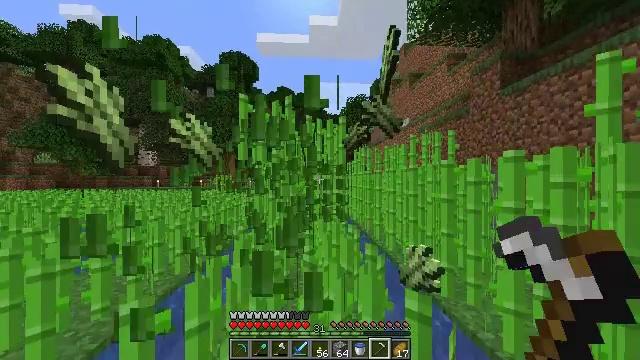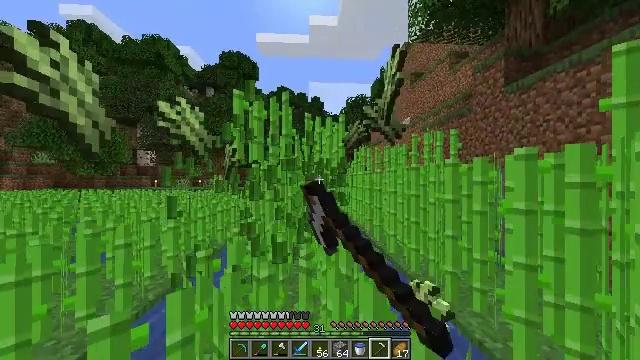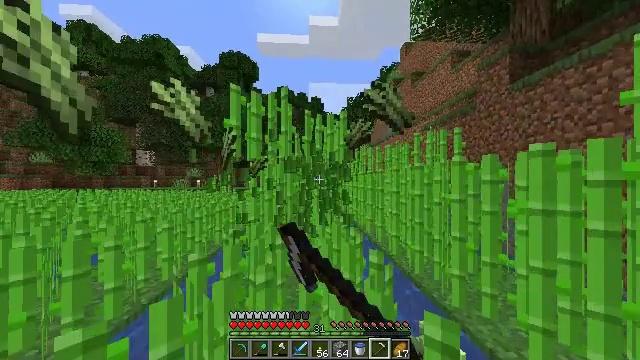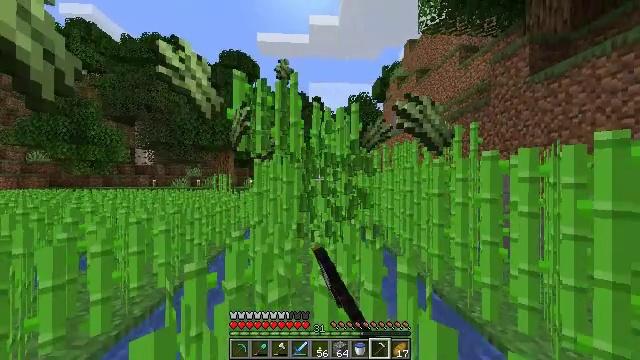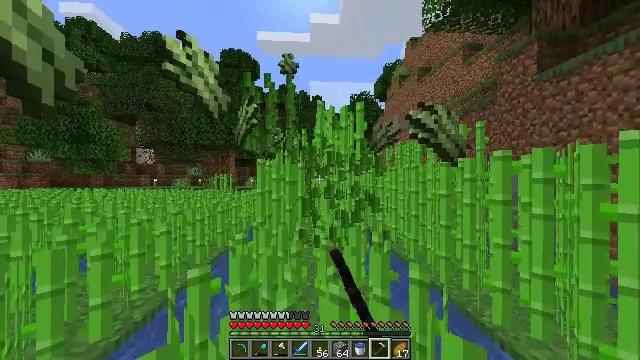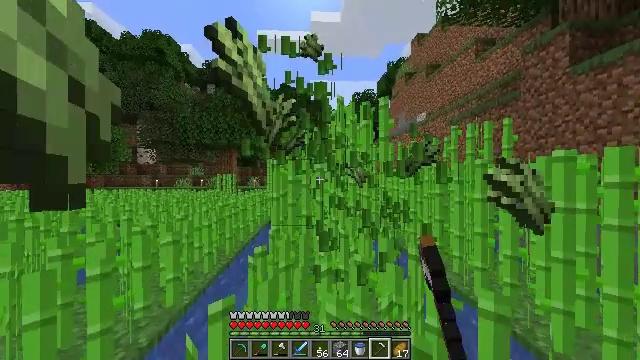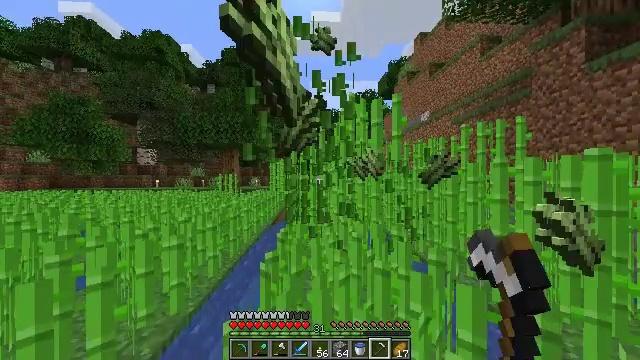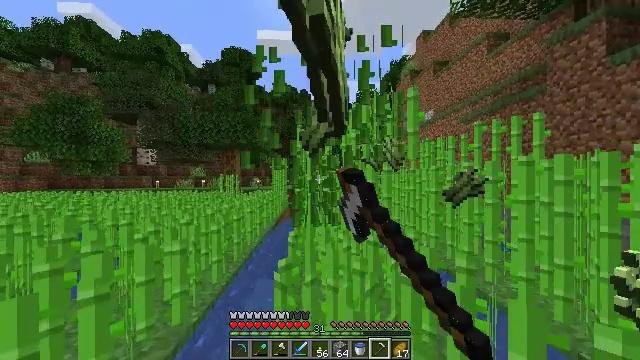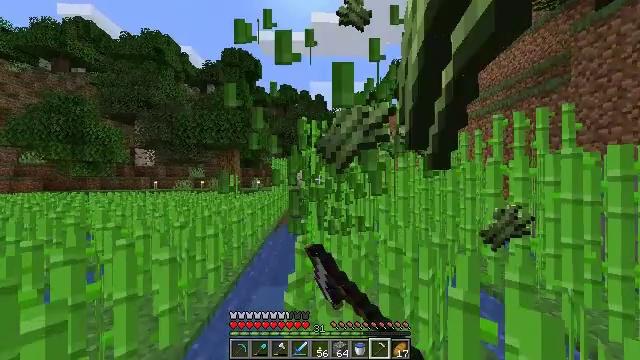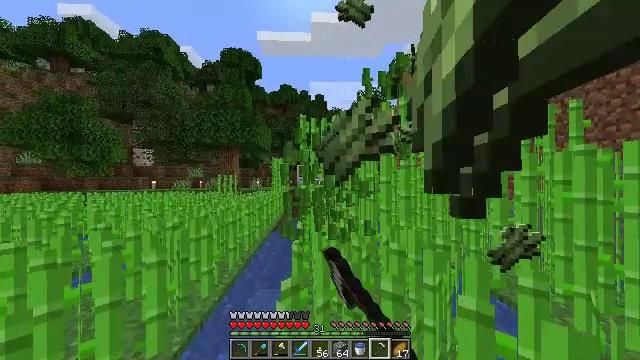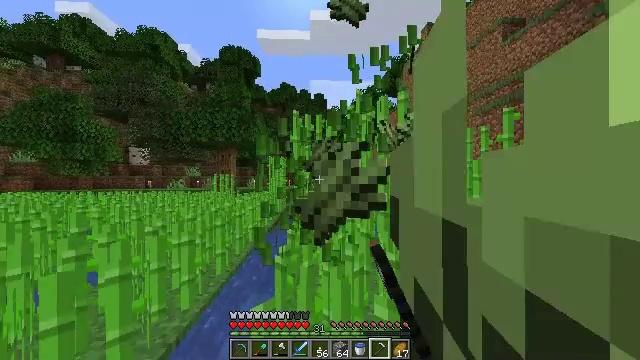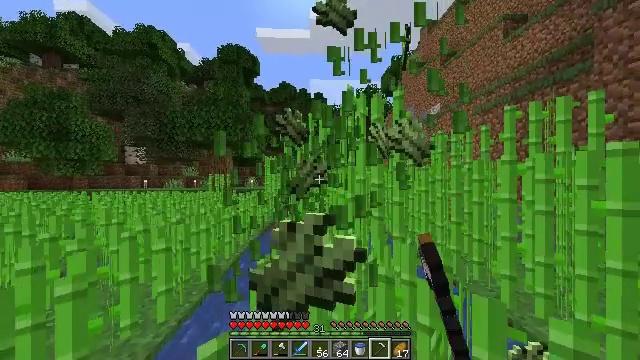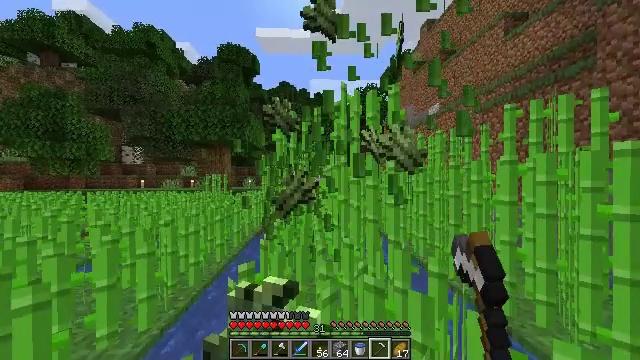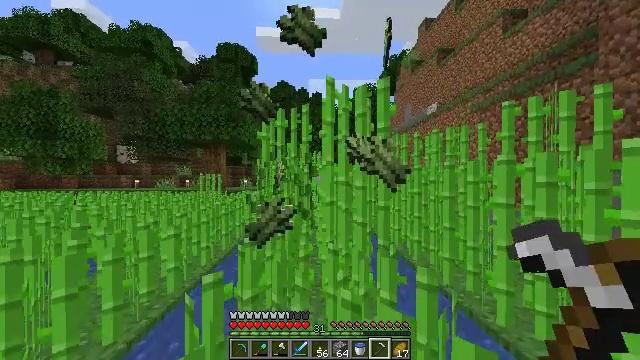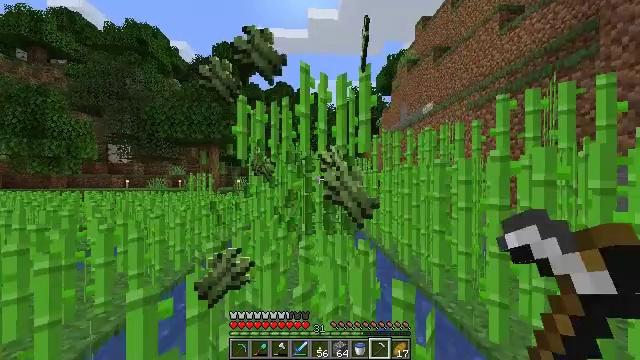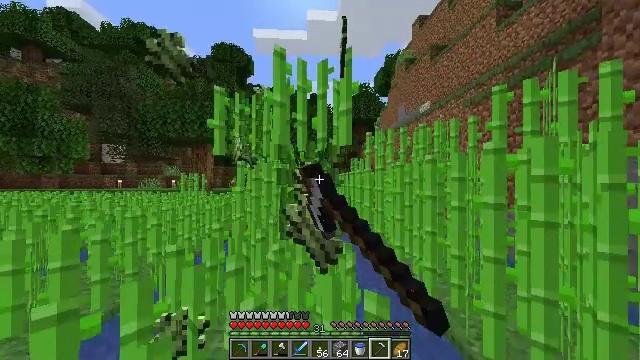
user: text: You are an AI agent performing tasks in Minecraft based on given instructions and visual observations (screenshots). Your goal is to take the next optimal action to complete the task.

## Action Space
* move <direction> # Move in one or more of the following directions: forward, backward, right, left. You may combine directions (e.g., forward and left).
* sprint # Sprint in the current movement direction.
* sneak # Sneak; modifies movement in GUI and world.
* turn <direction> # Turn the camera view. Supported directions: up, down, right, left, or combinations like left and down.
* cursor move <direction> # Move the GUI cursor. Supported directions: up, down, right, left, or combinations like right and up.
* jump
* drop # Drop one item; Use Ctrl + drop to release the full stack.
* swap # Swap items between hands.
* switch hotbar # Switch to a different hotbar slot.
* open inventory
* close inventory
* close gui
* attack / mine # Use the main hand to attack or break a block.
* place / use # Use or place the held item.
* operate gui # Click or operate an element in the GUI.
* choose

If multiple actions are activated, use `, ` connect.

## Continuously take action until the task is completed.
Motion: motion action
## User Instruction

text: Break the sugar cane.
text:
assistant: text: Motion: move forward and move left, sprint, attack / mine
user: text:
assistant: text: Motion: move forward and move left, sprint, attack / mine
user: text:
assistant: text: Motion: move forward and move left, sprint, attack / mine
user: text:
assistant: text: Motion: move forward and move left, sprint, attack / mine
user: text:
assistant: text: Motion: move forward and move left, sprint, attack / mine
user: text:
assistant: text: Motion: move forward and move left, sprint, attack / mine
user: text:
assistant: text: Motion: move forward, sprint, attack / mine
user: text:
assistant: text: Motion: move forward, sprint, attack / mine
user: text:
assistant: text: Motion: move forward and move right, sprint, attack / mine
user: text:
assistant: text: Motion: move forward and move right, sprint, attack / mine
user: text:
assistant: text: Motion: move forward and move right, sprint, attack / mine
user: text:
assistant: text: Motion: move forward and move right, sprint, attack / mine
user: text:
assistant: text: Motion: move forward and move right, sprint, attack / mine
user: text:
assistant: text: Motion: move forward and move right, sprint, attack / mine
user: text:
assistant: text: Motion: move forward and move right, sprint, attack / mine
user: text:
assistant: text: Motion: move forward, sprint, attack / mine
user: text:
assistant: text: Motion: move forward and move left, sprint, attack / mine
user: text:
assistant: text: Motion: move forward and move left, sprint, attack / mine
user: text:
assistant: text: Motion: move forward and move left, sprint, attack / mine
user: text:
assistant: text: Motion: move forward and move left, sprint, attack / mine
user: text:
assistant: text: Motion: move forward and move left, sprint, attack / mine
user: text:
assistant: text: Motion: move forward and move left, sprint, attack / mine
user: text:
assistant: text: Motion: move forward and move left, sprint, attack / mine
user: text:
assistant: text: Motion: move forward, sprint, attack / mine
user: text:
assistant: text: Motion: move forward, sprint, attack / mine
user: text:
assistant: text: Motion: move forward and move right, sprint, attack / mine
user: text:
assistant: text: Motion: move forward and move right, sprint, attack / mine
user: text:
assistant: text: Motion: move forward and move right, sprint, attack / mine
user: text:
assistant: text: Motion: move forward and move right, sprint, attack / mine
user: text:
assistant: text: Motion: move forward and move right, sprint, attack / mine